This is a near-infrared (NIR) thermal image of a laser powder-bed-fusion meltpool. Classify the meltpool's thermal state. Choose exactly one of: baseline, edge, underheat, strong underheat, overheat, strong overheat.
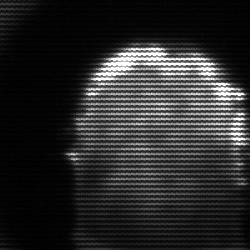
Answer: baseline